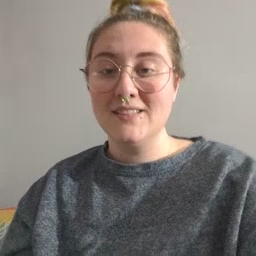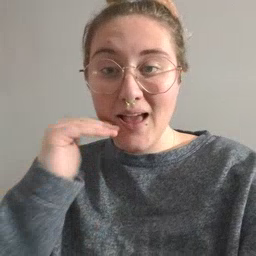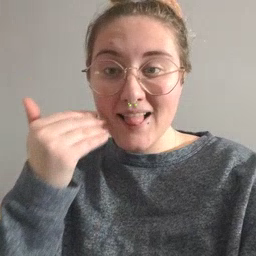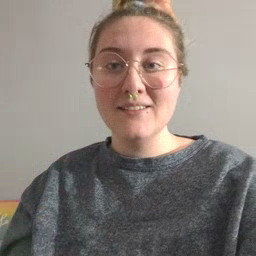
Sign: smile